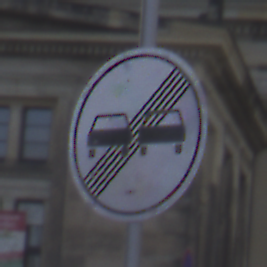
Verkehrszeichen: EndeUeberholverbot
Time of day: MorningAfternoon
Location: Outdoor (Urban)
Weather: PartlyCloudy
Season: NotSpecified
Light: Natural